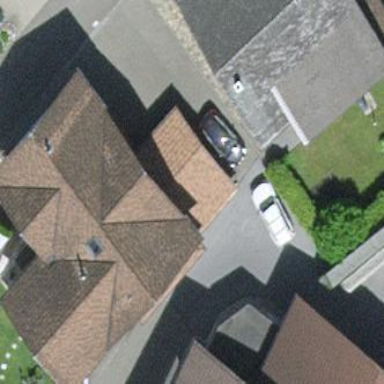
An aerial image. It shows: Garage.